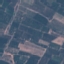
Land use / land cover: PermanentCrop